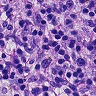
Metastatic tissue present: no